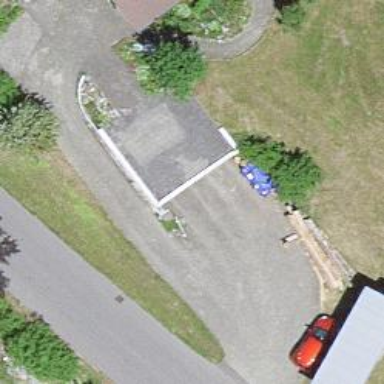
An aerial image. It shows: Garage building.